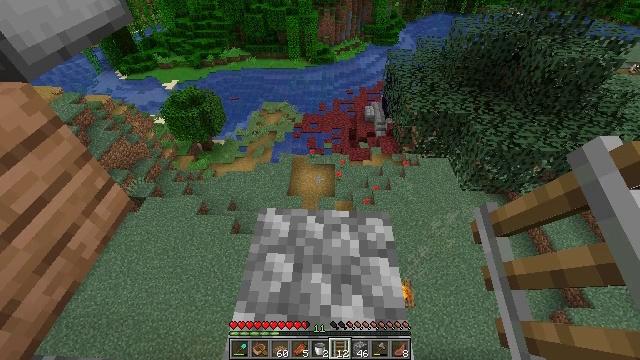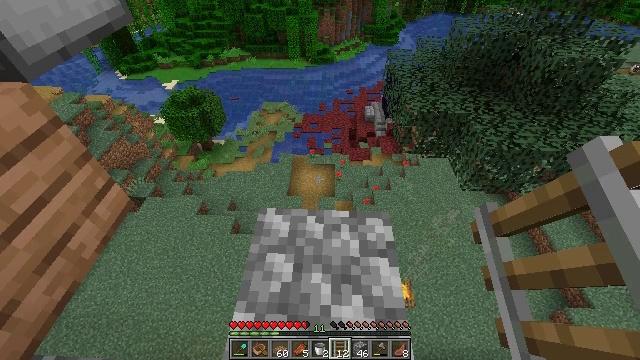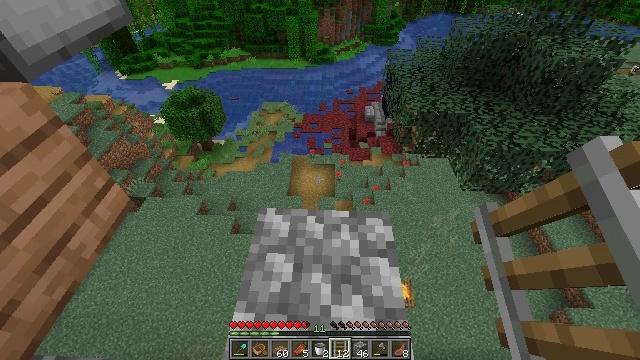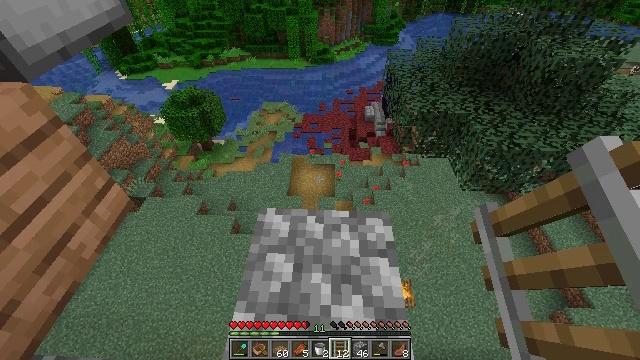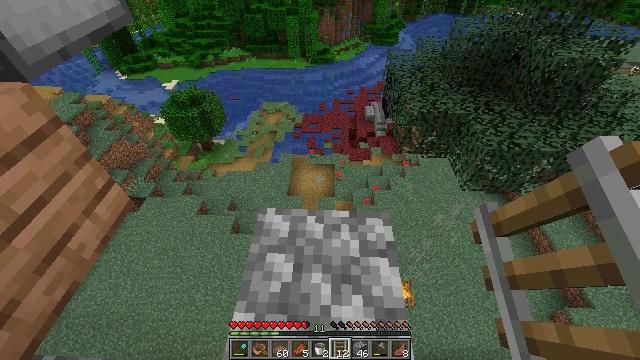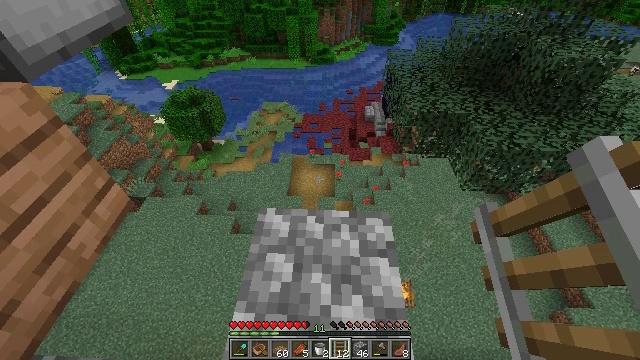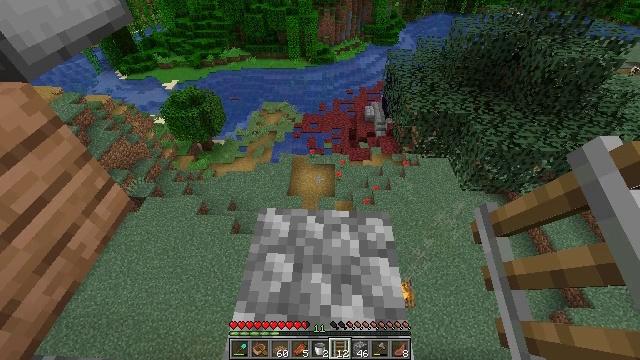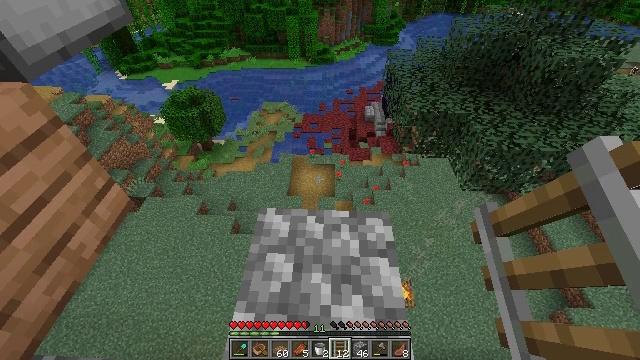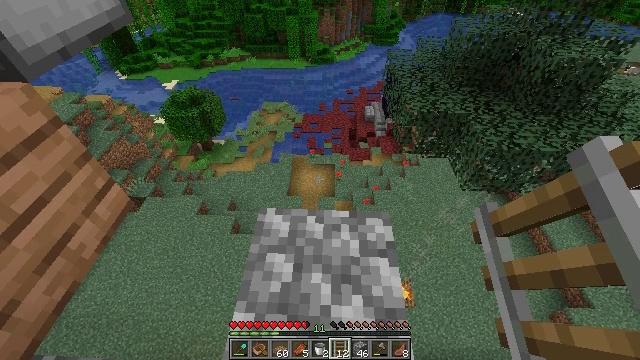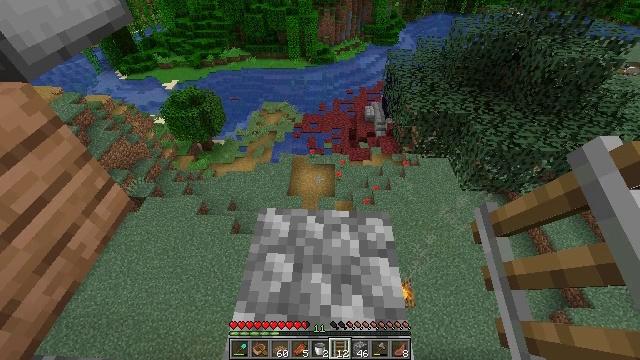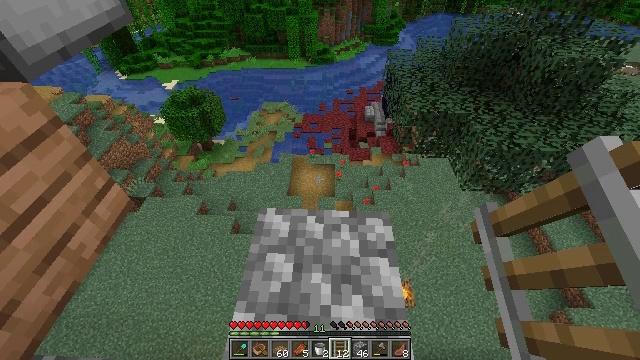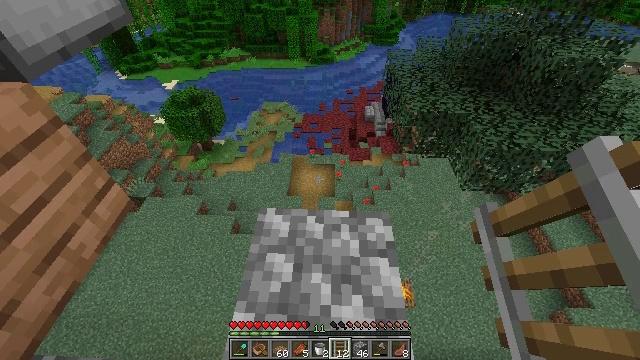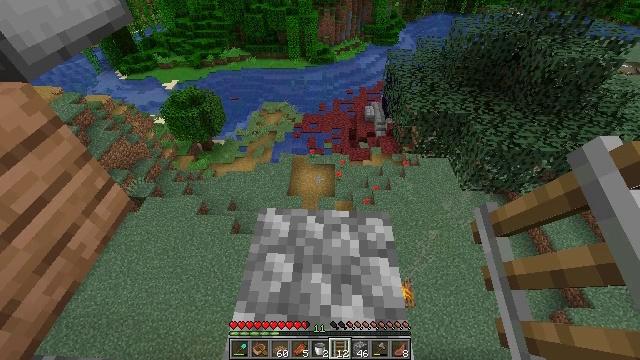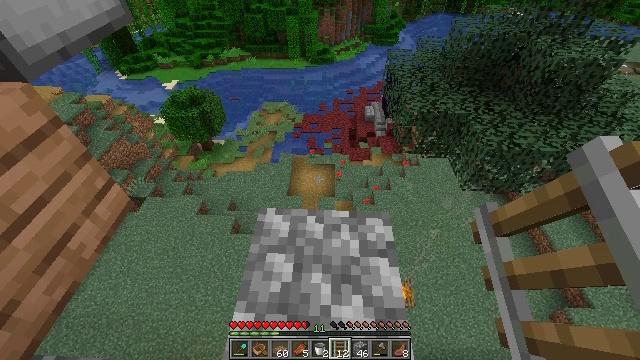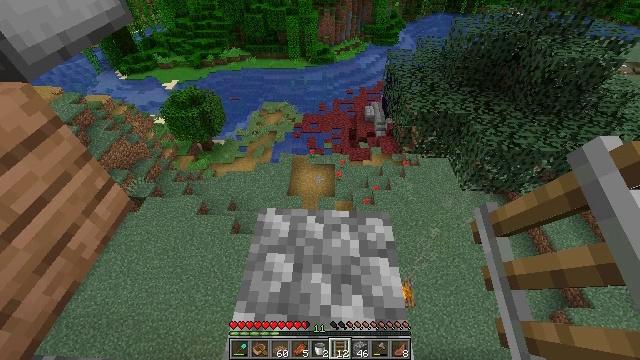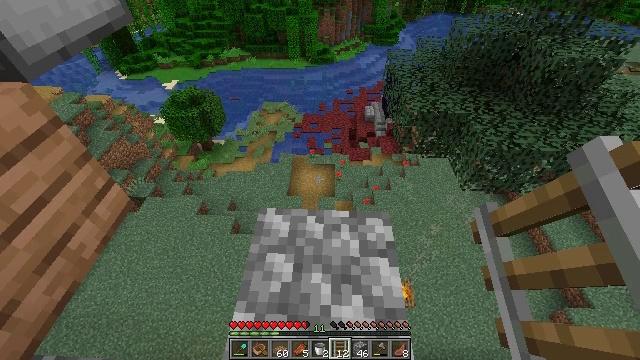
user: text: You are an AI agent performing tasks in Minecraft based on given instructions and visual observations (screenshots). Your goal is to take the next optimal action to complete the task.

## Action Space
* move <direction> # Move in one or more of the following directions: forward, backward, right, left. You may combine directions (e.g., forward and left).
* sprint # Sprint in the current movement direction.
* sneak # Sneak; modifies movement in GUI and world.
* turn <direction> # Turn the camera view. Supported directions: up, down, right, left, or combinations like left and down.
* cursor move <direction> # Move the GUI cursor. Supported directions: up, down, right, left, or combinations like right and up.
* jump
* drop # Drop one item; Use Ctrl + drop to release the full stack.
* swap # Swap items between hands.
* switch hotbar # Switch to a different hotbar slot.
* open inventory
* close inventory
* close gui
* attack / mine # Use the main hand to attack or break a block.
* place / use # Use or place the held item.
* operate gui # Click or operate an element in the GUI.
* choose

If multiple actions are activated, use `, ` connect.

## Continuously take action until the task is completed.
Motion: motion action
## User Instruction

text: Get a spruce button by crafting it from a spruce plank.
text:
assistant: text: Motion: no_op
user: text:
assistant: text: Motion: no_op
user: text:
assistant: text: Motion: no_op
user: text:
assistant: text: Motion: no_op
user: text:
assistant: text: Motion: no_op
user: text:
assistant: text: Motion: no_op
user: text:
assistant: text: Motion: no_op
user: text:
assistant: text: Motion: no_op
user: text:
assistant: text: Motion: no_op
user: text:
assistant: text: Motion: no_op
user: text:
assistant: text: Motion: no_op
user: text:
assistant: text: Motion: no_op
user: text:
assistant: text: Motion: no_op
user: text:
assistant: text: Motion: no_op
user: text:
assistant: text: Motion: no_op
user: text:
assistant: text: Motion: no_op
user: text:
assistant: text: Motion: no_op
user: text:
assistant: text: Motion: no_op
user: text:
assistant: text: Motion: no_op
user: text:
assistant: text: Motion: no_op
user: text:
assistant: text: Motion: no_op
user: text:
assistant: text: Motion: no_op
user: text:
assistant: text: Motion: no_op
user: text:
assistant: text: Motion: no_op
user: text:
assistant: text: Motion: no_op
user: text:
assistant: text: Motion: no_op
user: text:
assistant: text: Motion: no_op
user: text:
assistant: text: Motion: no_op
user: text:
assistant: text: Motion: no_op
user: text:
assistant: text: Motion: no_op